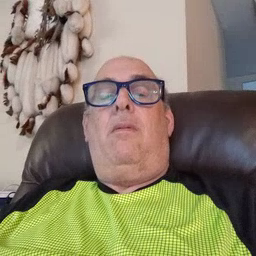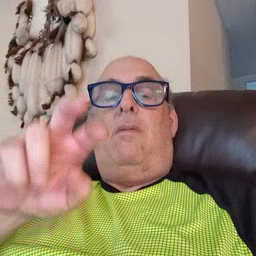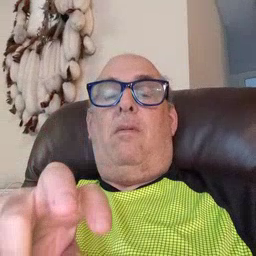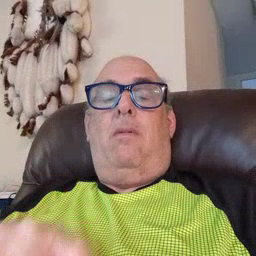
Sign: chair